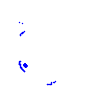
Particle: pion